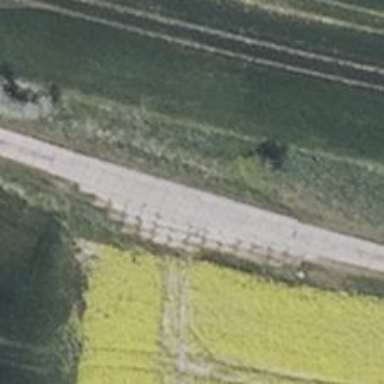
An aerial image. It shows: Passing place on the road.